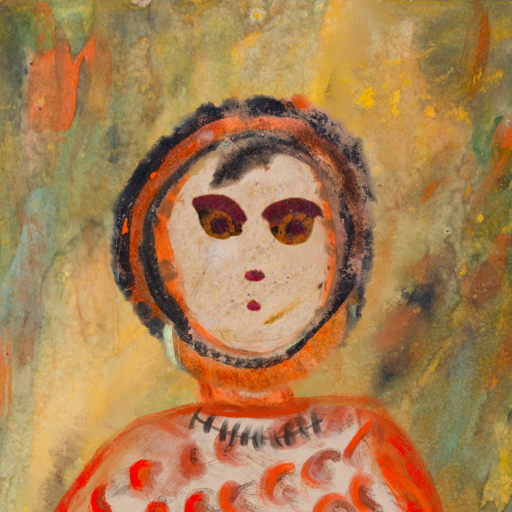
Background: Comrade, Head And Neck Front: Rupkatha, Face Front: Doll, Bust: Rupkatha, Hair Front: Childish, Head Accessory: Blank, Second Necklace: Blank, Necklace: In_The_Sun, Baby: Blank